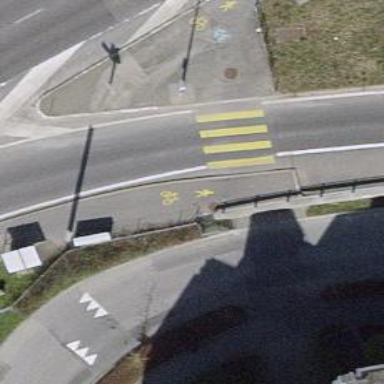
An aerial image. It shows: Marked road crossing.